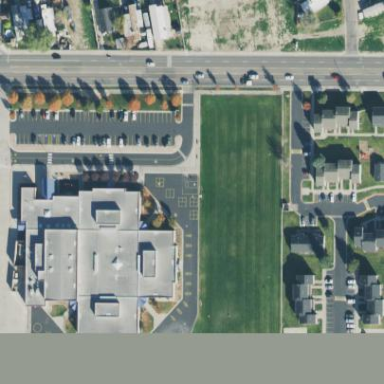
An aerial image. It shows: School.